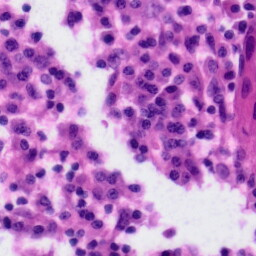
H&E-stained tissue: Tonsil